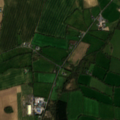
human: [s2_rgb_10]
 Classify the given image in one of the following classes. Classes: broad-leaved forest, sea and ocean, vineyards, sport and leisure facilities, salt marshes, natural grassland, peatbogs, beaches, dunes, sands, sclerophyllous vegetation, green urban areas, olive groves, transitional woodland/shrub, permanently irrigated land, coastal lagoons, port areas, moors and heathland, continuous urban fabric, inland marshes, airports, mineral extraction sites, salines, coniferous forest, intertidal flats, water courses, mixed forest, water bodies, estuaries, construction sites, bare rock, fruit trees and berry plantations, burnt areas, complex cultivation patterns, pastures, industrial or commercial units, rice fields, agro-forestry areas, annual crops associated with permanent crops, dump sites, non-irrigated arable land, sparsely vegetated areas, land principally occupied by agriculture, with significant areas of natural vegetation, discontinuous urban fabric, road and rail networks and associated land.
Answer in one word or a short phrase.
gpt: non-irrigated arable land, pastures